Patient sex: F
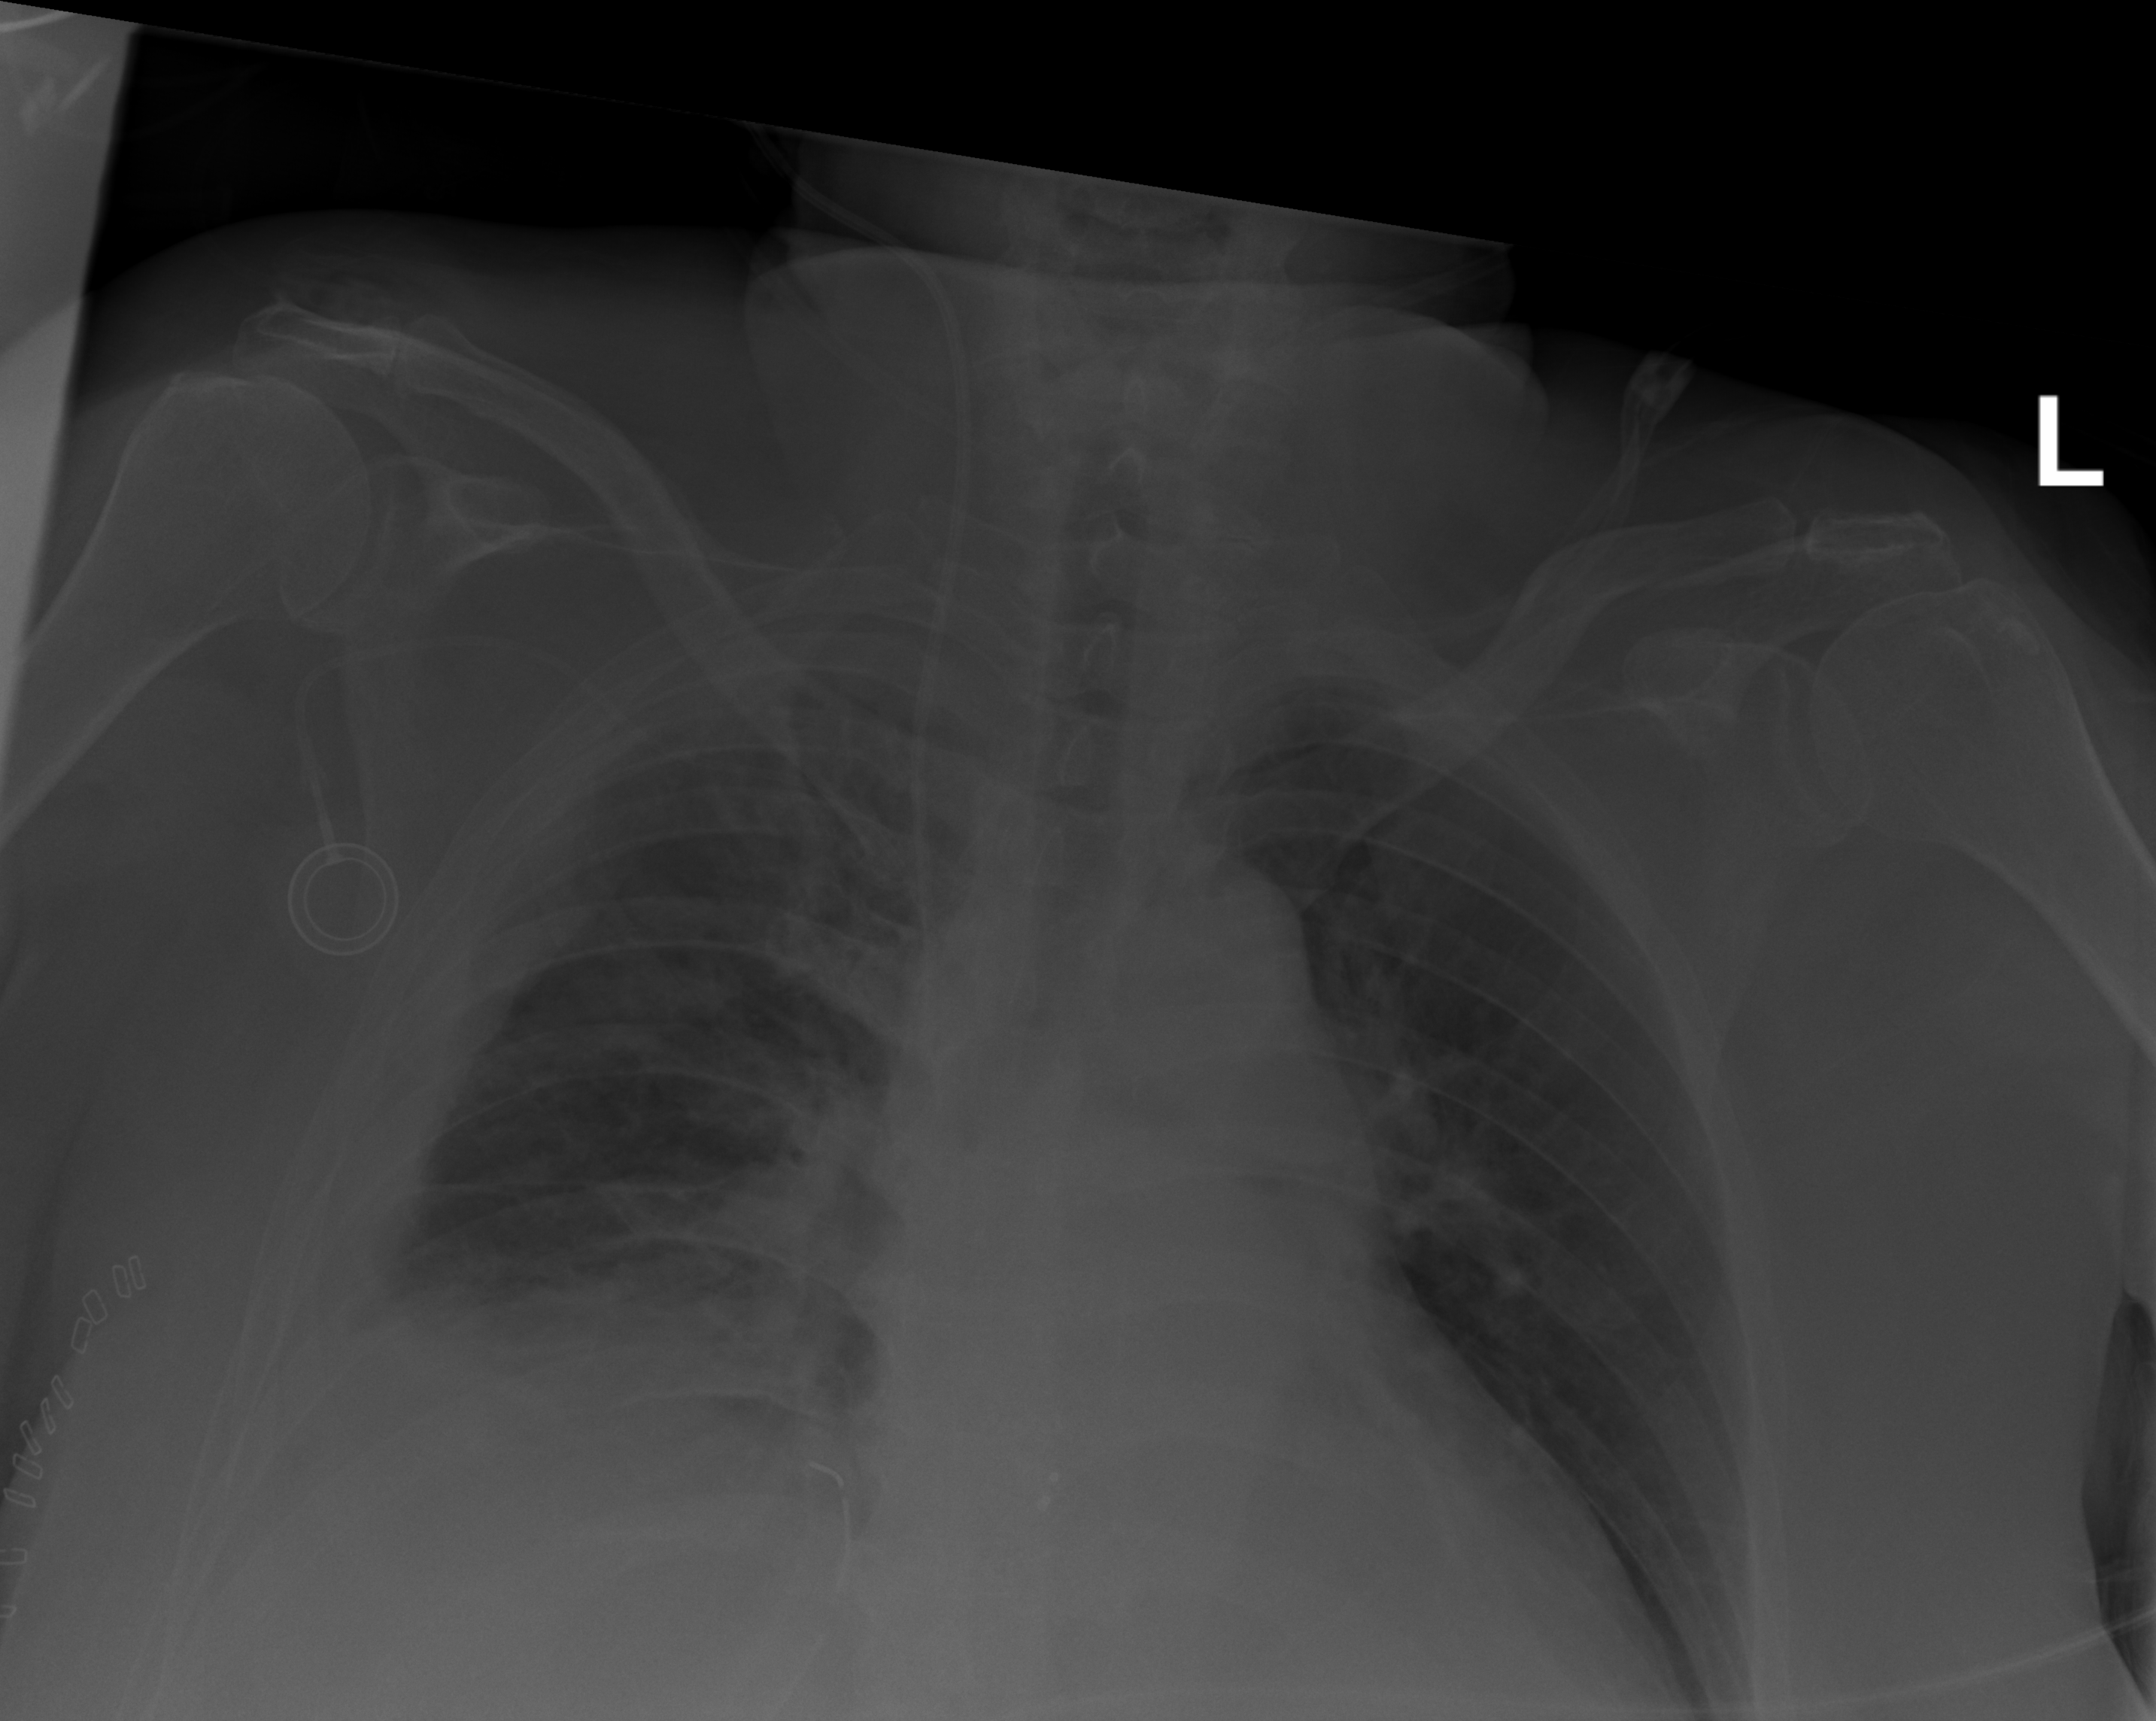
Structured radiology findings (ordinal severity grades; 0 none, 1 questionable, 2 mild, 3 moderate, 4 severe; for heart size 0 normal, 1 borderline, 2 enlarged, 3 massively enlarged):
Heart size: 1
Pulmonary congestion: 2
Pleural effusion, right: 3
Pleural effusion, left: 2
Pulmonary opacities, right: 2
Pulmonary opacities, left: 0
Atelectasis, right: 2
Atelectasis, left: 2